Question: I installed Eclipse PDT for PHP development on my Ubuntu box (running Apache2 as server),
I tried to create a PHP project and run it as "PHP Web Application" as show in the picture:

But when I click "Run" the browser pops out and giving 404 error saying it cant find 'localhost/test/newfile.php' .
Does Eclipe PDT having its own internal webserver? (If so, I tried by shutting down my Apache2 ,but still giving the same error)
Finally, as a work around, I changed my workspace location to "/var/www" and created my projects there. But wondering whether its the best way to develop using PDT?
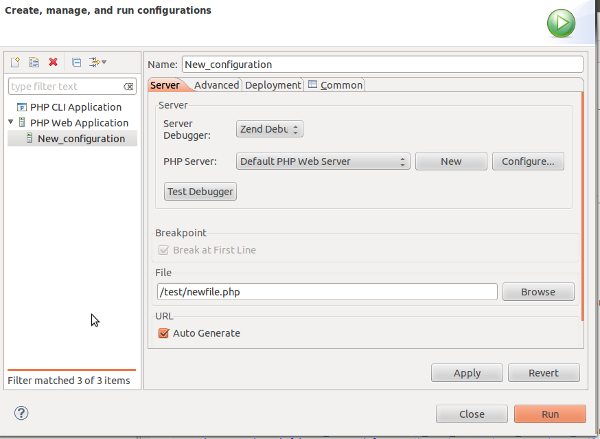
Answer: The questions you ask are not directly related to Eclipse PDT but how to setup the development server.
I suggest not to move the project into the webroot but to make Apache visit your development/project directory instead.
There are multiple ways to do that:
- <URL>'example.com.loc'- 'mod_rewrite'
As you can see there are multiple ways to have this in a manageable fashion. Depending on your needs, the symlink variant is probably most easy to accomplish. If you need more security, the 'Alias' Directive is similarly easy to accomplish. Virtual hosts start to make sense if you're more familiar with apache configuration and you need more control of the URLs (some software is that dumb that it needs to reside on the top path '/' beneath an URL otherwise it just does not work (yeah, crap, but virtual hosts come to the rescue then). The 'mod_rewrite' "solution" is just named for completeness reasons, it's more asking for trouble if you're not firm with 'mod_rewrite' and as you're new to apache configuration, leave it next to your road and ignore that suggestion.
All these ways allow you to have one or more development projects next to static websites on your server. I personally have configured virtual hosts on my devbox, and on my earlier devbox I was just using alias directives.
Keep in mind that you need to restart the apache service if you edited the configuration:
'''
$ sudo /etc/init.d/apache2 restart
'''
And most importantly: Before you edit the configuration file, copy it over to a backup file-name. Always backup configuration files before you edit them. You don't want to loose the working settings, believe me ;)